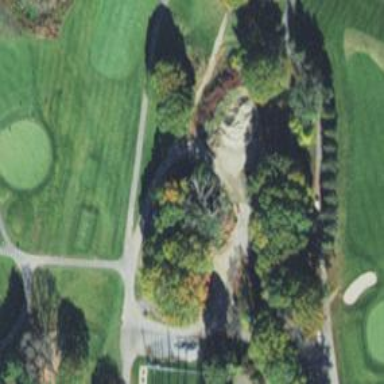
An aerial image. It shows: Service road used as golf cart path.